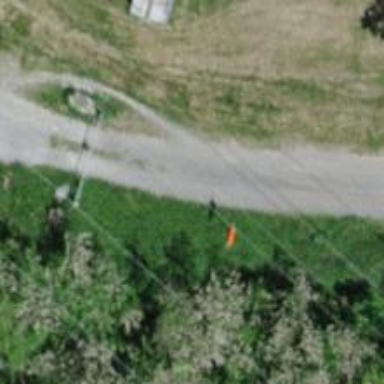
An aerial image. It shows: View of pole with roofed pipeline marker.